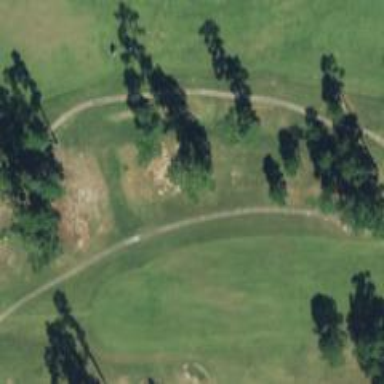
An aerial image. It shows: Service road adjacent to golf path.